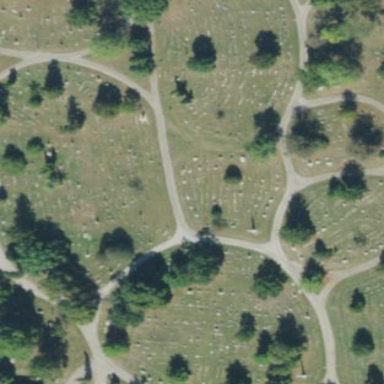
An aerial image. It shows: Cemetery.